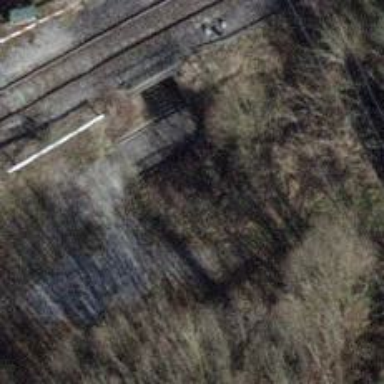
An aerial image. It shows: Footway tunnel.